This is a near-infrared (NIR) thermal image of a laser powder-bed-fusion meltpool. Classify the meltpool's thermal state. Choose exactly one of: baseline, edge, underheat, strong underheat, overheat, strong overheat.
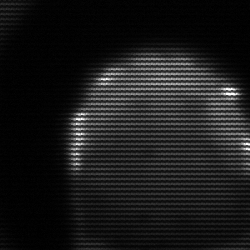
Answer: edge